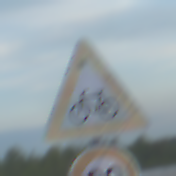
Verkehrszeichen: RadverkehrRechts
Zusatzzeichen unten: Geschwindigkeit90
Umgebung: Outdoor, Beach
Tageszeit: SunriseSunset
Wetter: PartlyCloudy
Licht: Natural
Jahreszeit: NotSpecified
Kontrast: LowContrast